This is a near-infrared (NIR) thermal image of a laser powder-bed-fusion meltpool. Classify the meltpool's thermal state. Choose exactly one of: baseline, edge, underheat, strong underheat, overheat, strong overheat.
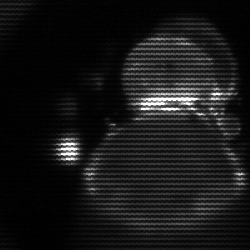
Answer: edge